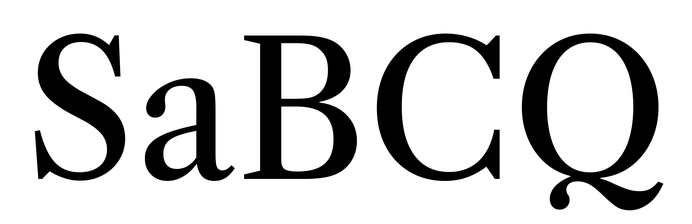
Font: LibreCaslonText_Regular